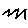
Label: zigzag